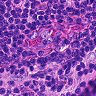
Metastatic tissue present: no